Question:
I am trying to implement the table view cell delete on swipe like it is in the AnyDo app. Any help???
My code:
I am using a gesture recognizer
'''
- (UISwipeGestureRecognizer *)swipeRightRecognizer
{
if (!_swipeRightRecognizer)
{
_swipeRightRecognizer = [[UISwipeGestureRecognizer alloc] initWithTarget:self action:@selector(handleSwipeFrom:)];
_swipeRightRecognizer.direction = UISwipeGestureRecognizerDirectionRight;
}
return _swipeRightRecognizer;
}
'''
Adding gesture to cell:
'''
[cell.contentView addGestureRecognizer:self.leftGestureRecognizer];
'''
Handling swipe.
'''
- (void)handleSwipeFrom:(UISwipeGestureRecognizer *)recognizer indexPath: (NSIndexPath *)index
{
if (recognizer.direction == UISwipeGestureRecognizerDirectionLeft)
{
//Table View deletion code. + Line to be drawn on cell, move that cell to the bottom of the table with animaiton.
}
'''
}
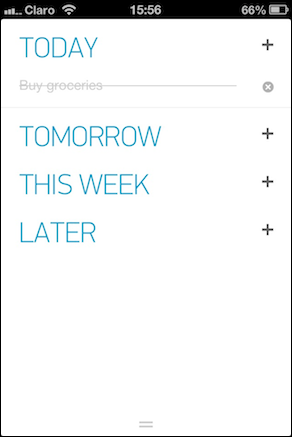
Answer: Colin Eberhardt wrote a great tutorial on <URL>. Swipe to delete funcionality is also iplemented.